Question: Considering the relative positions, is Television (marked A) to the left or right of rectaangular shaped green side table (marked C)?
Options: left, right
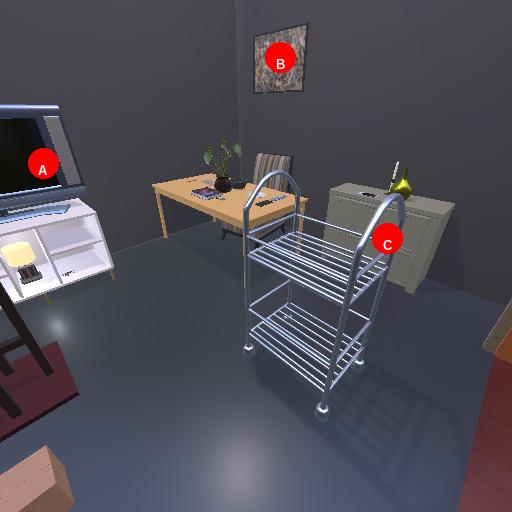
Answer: left